六年级 · 算术
王叔叔月工资 6200 元，扣除 3500 元个税免征额后的部分需要按 $3 \%$ 的税率缴纳个人所得税, 他应缴个人所得税多少元?
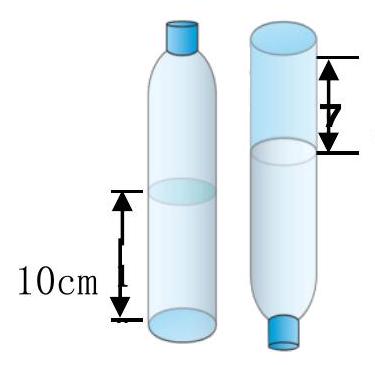
答案: \times 2.5 \times \quad \frac{1}{3} \quad \div 10 \div 0.02 \quad=117.75 \mathrm{~m}$

32.答案: $(